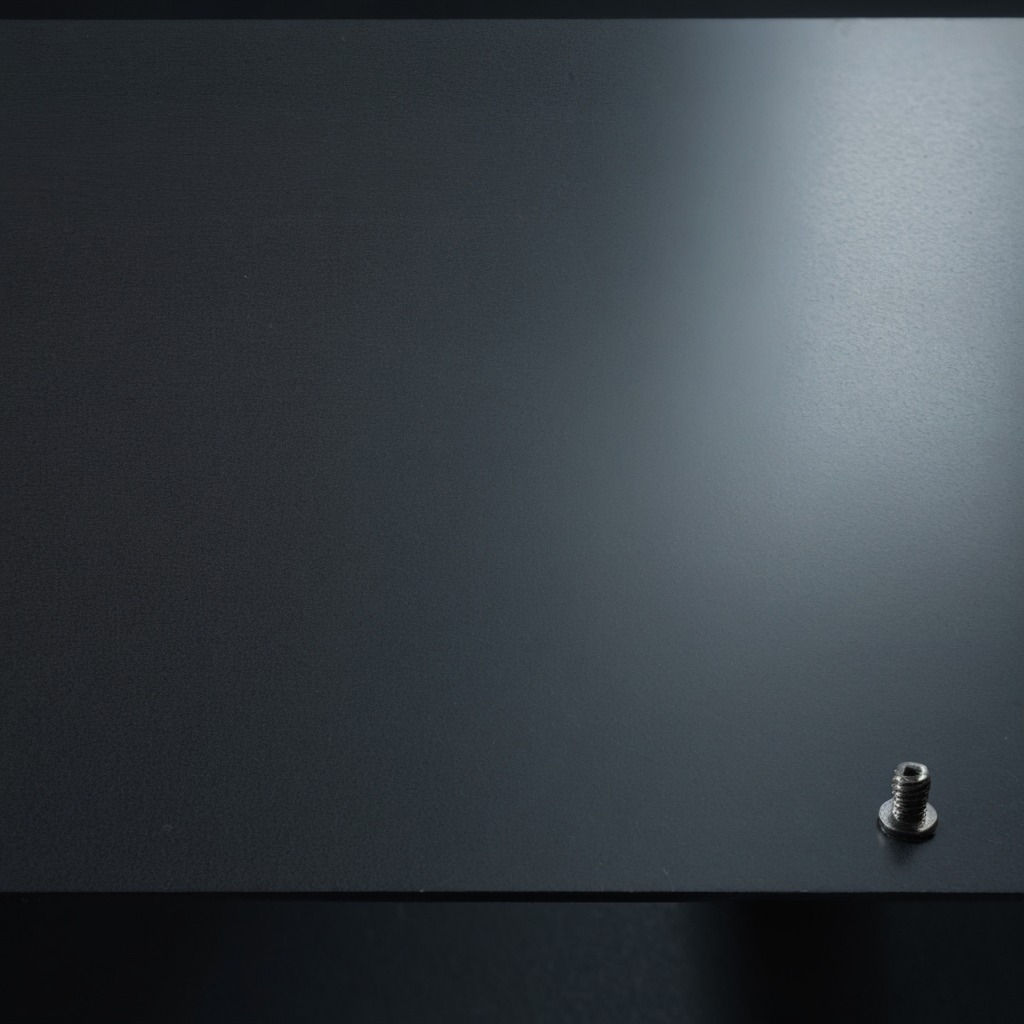
A metal screw is lying on the clean granite table inside a workshop at night.